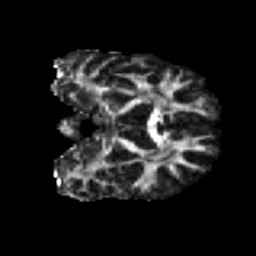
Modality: FA
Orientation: coronal
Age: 28
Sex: male
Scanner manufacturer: ge
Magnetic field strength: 3 T
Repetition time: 7.8 s
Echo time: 0.0608 s